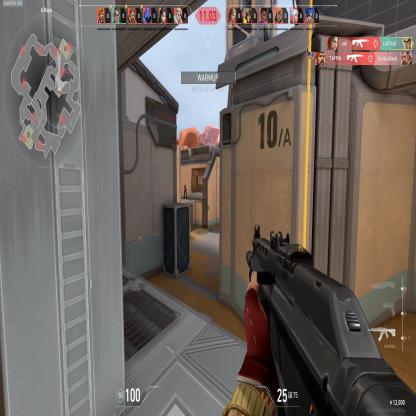
Label: enemy